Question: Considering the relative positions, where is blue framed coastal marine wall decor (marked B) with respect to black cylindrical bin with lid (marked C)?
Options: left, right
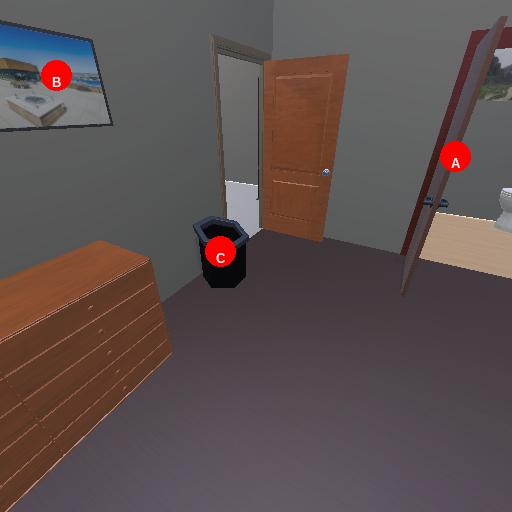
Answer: left